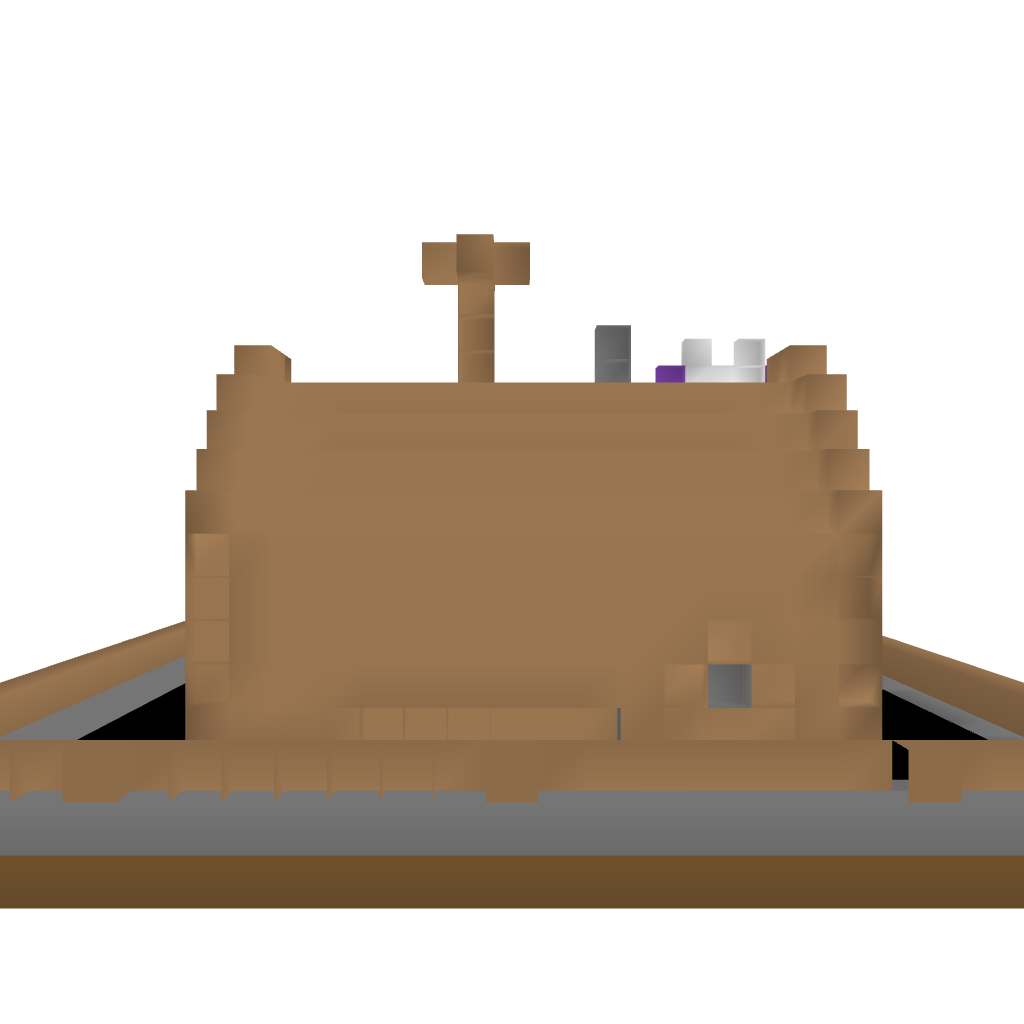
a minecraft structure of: The Krusty Krab good quality